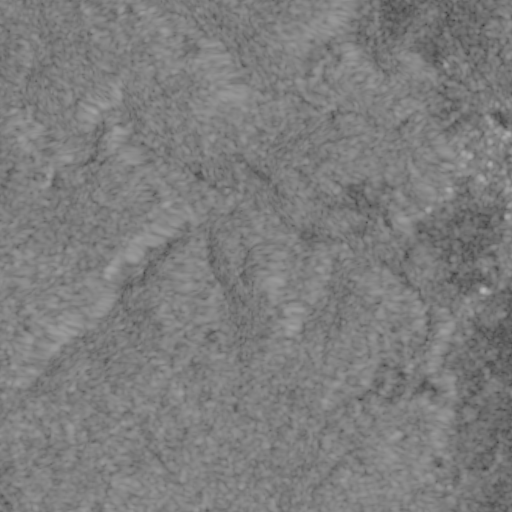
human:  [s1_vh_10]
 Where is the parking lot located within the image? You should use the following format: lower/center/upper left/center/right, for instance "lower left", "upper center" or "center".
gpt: The parking lot is located in the center right of the image.
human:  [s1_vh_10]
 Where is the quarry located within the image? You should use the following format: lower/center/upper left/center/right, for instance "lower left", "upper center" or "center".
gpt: The quarry is located in the center left of the image.
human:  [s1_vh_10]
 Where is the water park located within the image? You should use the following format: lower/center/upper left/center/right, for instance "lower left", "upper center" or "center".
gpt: The water park is located in the upper center of the image.
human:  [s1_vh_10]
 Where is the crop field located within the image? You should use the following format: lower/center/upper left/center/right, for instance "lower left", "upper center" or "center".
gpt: There is no crop field in the image.

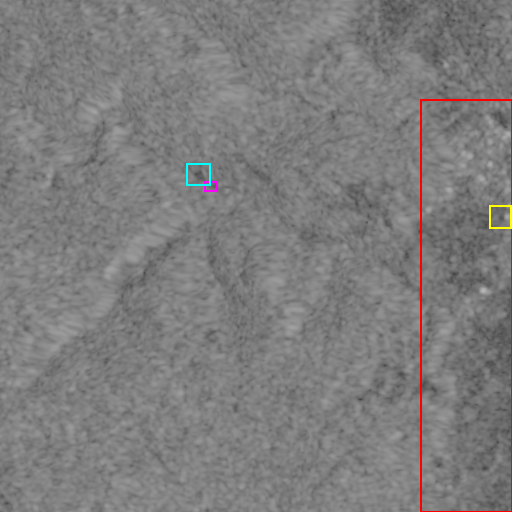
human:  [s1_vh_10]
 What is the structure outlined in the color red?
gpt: The structure outlined in red is a crop field.
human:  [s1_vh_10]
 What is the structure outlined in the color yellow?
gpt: The structure outlined in yellow is a park.
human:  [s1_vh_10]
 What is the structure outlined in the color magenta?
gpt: The structure outlined in magenta is a parking lot.
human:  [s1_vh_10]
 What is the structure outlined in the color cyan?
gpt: The structure outlined in cyan is a water park.
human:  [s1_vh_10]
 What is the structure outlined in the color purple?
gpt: There is no purple outline.